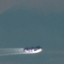
Land use / land cover class: SeaLake